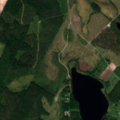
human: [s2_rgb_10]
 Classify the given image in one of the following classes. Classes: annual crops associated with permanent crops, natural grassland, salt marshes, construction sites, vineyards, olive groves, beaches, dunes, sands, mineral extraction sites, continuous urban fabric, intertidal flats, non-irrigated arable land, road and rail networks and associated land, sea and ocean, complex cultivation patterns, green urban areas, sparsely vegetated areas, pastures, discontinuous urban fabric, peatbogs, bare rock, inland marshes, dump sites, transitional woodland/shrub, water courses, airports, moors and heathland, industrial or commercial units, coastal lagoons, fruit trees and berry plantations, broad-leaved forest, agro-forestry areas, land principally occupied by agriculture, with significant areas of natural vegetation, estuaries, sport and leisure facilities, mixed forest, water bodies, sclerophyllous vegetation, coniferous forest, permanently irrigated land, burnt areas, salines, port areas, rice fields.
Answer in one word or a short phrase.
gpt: land principally occupied by agriculture, with significant areas of natural vegetation, coniferous forest, mixed forest, transitional woodland/shrub